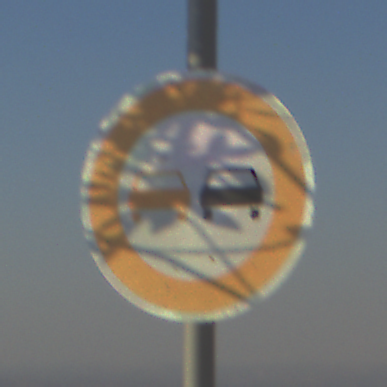
Verkehrszeichen: Ueberholverbot
Umgebung: Outdoor, Nature
Tageszeit: MorningAfternoon
Wetter: Clear
Licht: Natural
Jahreszeit: NotSpecified
Kontrast: HighContrast